Question: I have a asp radio button list which has 3 options:
Option 1
Option 2
Option 3
Think of this as a question as such and "Option 2" is the correct option to select which will take you to a success page.
What is the code to be able to do this?
Here is what I currently have:

If a user chooses "Option 1" I need to be able to show a custom validation message saying something like "Nearly but not quite - please try again"
All suggestions are welcome!
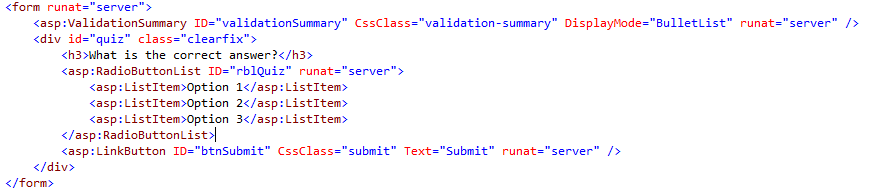
Answer: try:
'''
<asp:ListItem Value="0" Text="Option 1"></asp:ListItem>
<asp:ListItem Value="1" Text="Option 2"></asp:ListItem>
'''
in your 'SelectedIndexChanged'
'''
if (YourRedioButtionID.SelectedValue.ToString() == "0")
{
Responce.Redirest("successpage.aspx");
}
else
{
//your message in level.
}
'''